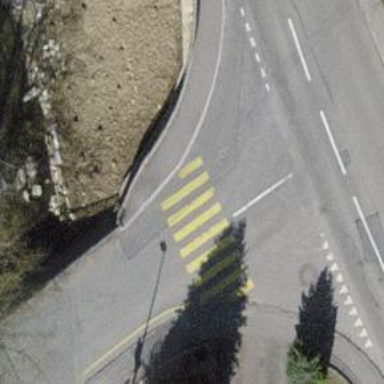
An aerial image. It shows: Marked crossing on the road.